Question: Does anyone know how to make this UI component (using Objective-C)?

The component I am talking about is the small arrow that moves when the user selects a different menu item.
I am not sure what this is called so I am having trouble finding a tutorial for it. I am also pretty new to core animation so I am not sure how I would begin creating this component.
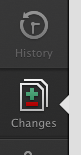
Answer: Have a look at <URL> and see if you can reuse the animation code there. It should be straightforward to repurpose what's being done there to suit your needs.
Good Luck!